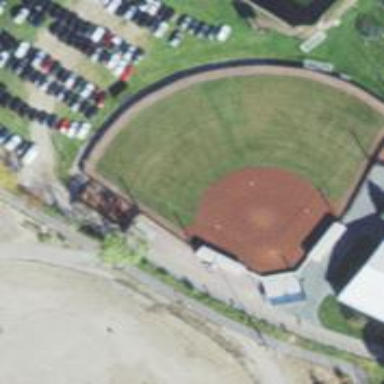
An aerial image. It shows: Softball pitch for leisure land activities.